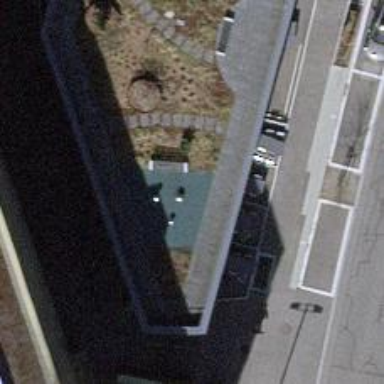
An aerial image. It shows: Restaurant.